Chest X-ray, PA view. Patient: 43 years old, sex M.
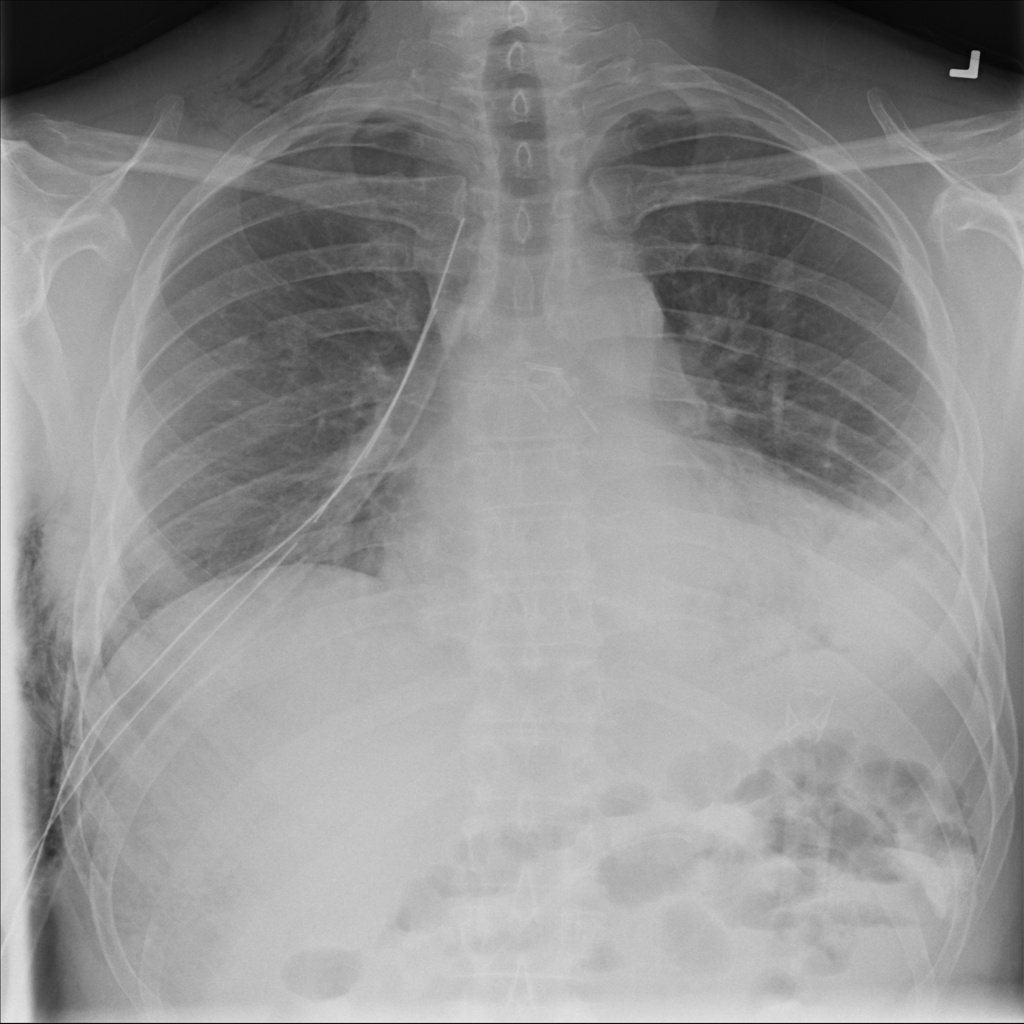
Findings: Atelectasis, Effusion, Emphysema, Infiltration, Pneumothorax